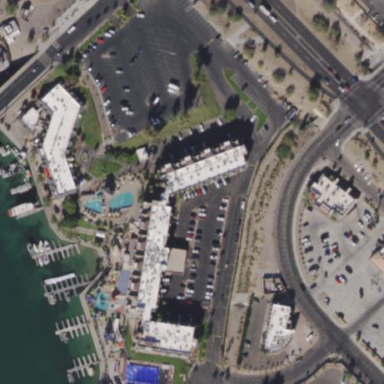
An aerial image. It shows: Hotel building.